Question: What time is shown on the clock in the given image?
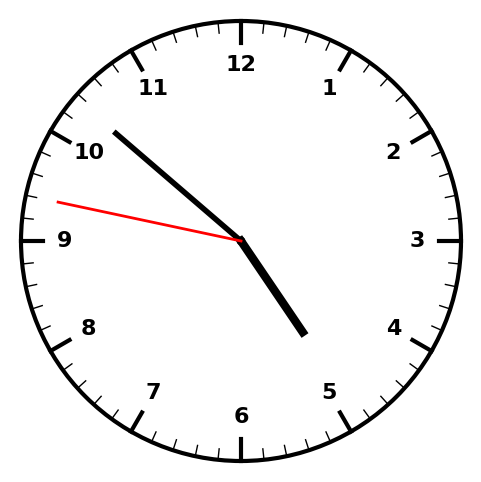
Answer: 04:51:47